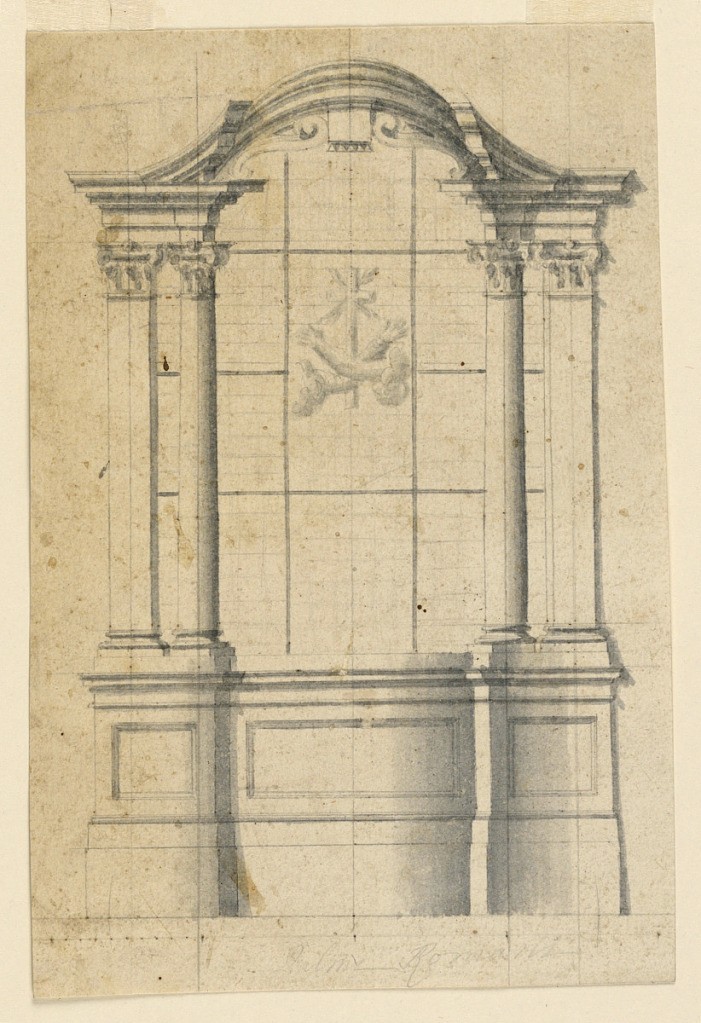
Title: Aedicule with Coat-of-arms
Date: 1750–1775
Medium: Graphite, pen and ink, brush and wash on paper
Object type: Drawing
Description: A pair of pilasters and columns with Corinthian capitals frame a window with coat-of-arms.